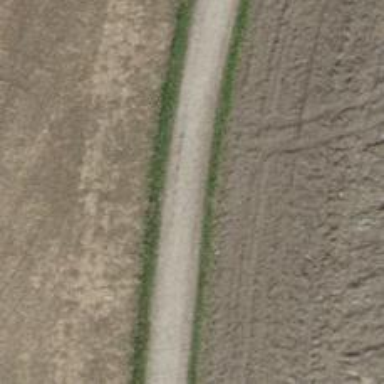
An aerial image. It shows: Compacted grade3 track.